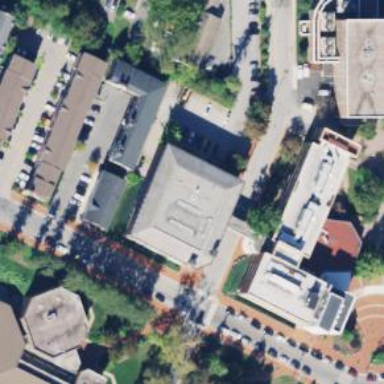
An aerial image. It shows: University building.